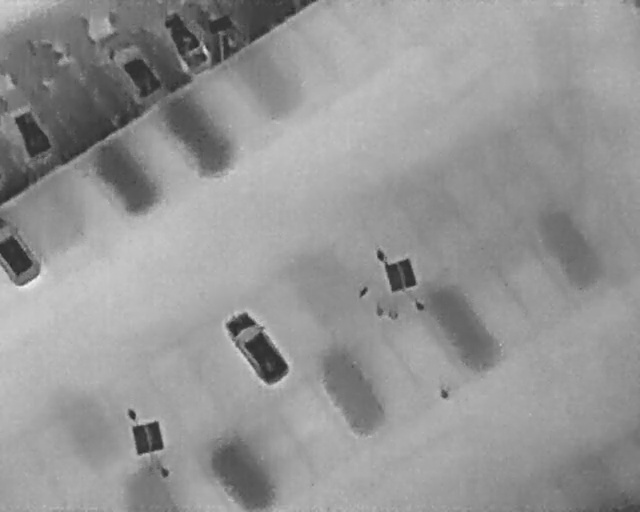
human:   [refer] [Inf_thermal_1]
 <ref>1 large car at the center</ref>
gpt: <box>[[33, 63, 46, 71, 145]]</box>

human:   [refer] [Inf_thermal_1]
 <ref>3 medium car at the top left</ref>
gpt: <box>[[0, 23, 10, 30, 151], [16, 10, 26, 17, 145], [24, 4, 34, 11, 145]]</box>